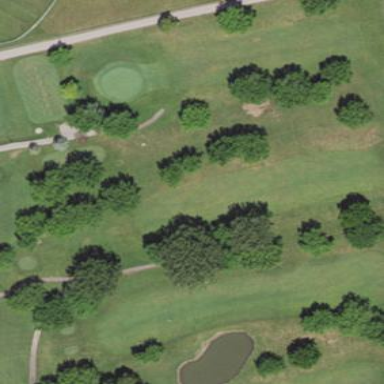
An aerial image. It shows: Grassy area designated as golf fairway.